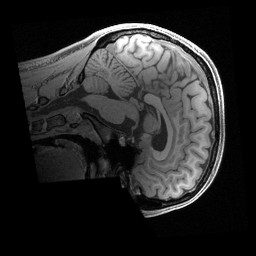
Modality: T1w
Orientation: sagittal
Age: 28
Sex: female
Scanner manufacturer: siemens
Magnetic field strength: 3 T
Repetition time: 2.4 s
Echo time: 0.00241 s